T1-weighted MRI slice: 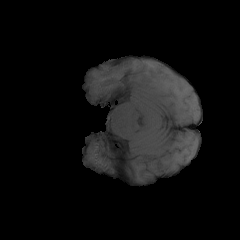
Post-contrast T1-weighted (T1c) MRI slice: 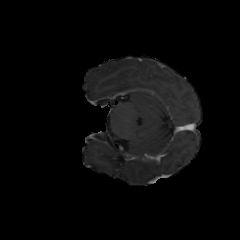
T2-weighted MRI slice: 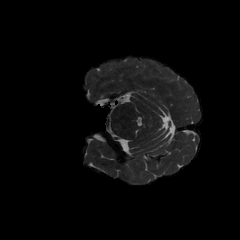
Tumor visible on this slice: no